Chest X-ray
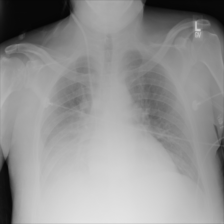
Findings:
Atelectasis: negative
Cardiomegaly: negative
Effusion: positive
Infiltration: negative
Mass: negative
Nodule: negative
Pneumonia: negative
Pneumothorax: negative
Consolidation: positive
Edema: negative
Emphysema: negative
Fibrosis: negative
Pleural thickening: negative
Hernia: negative